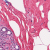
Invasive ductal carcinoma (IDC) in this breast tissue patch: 0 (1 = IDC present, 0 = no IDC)